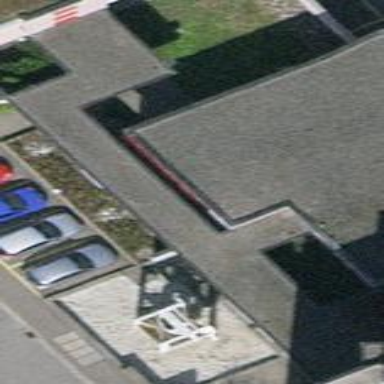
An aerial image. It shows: View of roof of building.